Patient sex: M
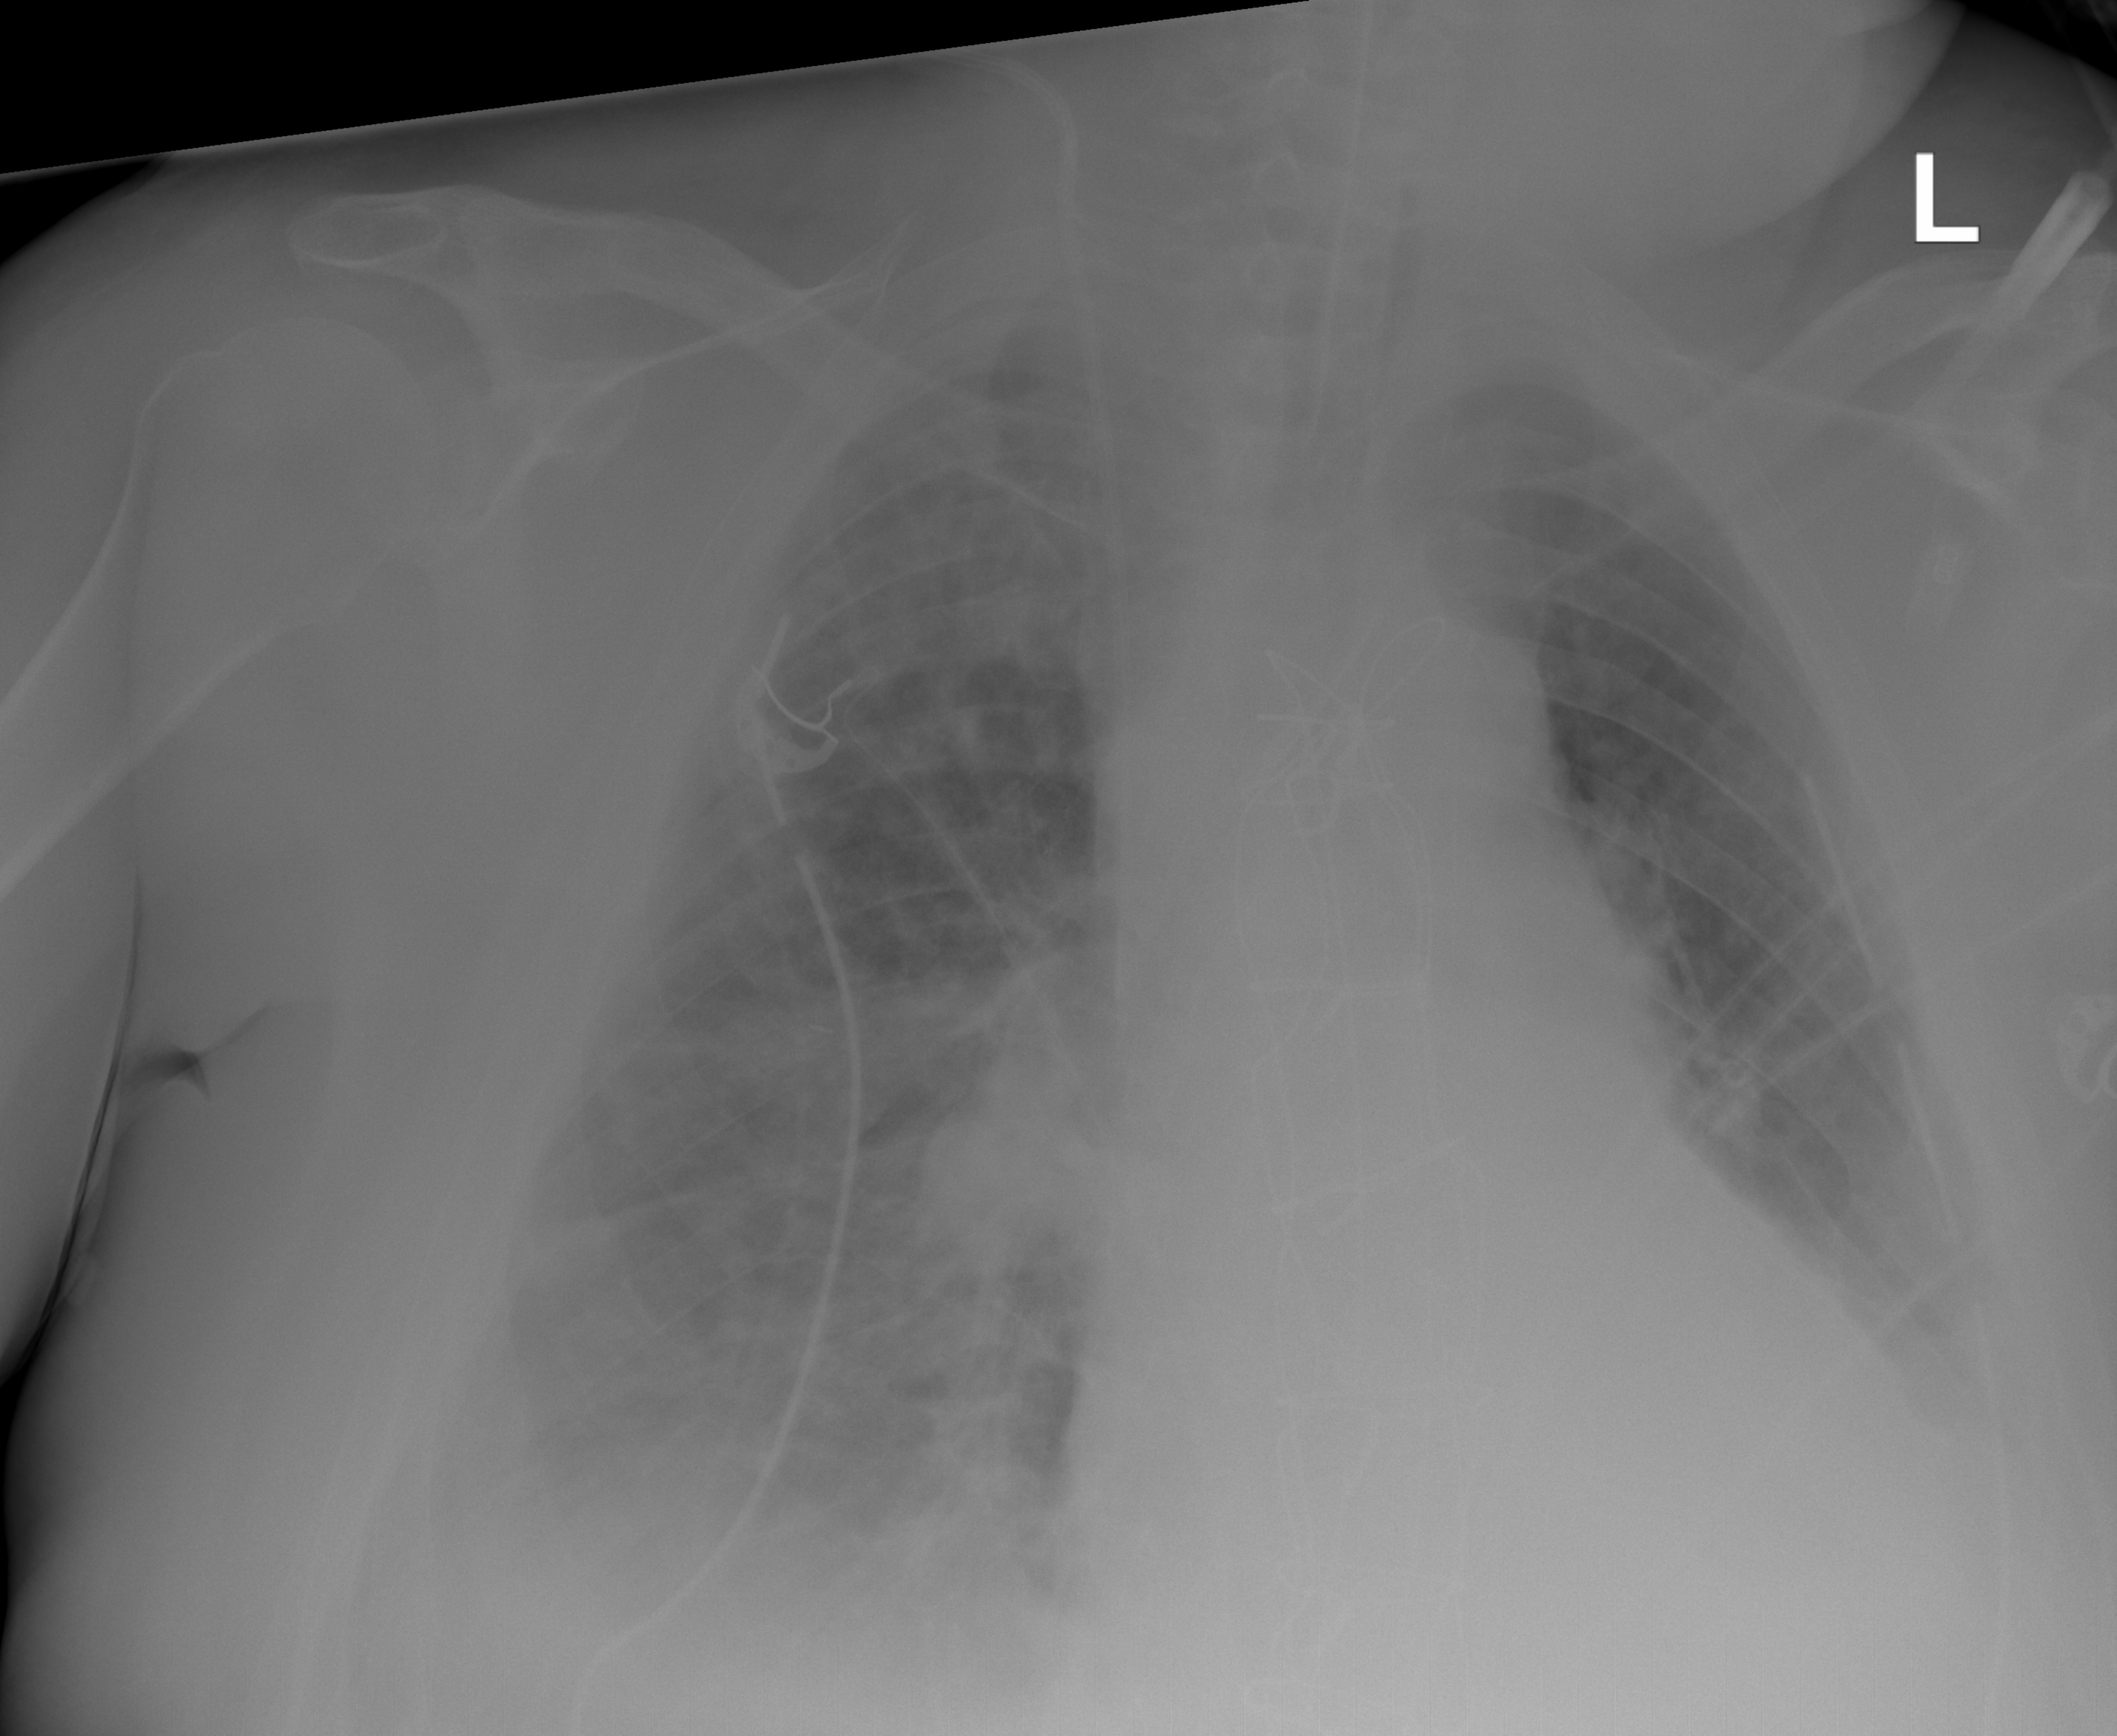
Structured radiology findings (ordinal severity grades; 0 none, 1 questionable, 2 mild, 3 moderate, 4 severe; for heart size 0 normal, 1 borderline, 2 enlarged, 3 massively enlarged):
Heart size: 2
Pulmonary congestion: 2
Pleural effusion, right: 2
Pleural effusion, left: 2
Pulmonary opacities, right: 0
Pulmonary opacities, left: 0
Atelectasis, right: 2
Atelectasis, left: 2